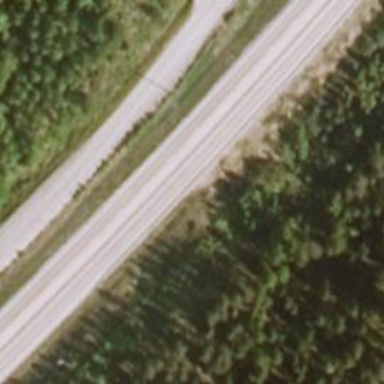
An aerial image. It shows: Asphalt road designated as trunk highway.